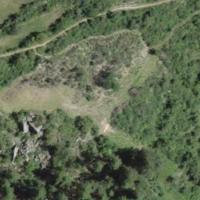
EUNIS habitat code: 24
Species observed at this site:
Laserpitium latifolium